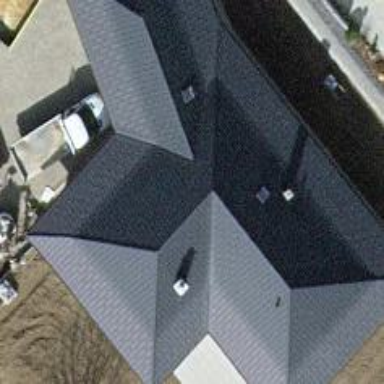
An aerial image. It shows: Building with ridge on the roof.